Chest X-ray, PA view. Patient: 36 years old, sex F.
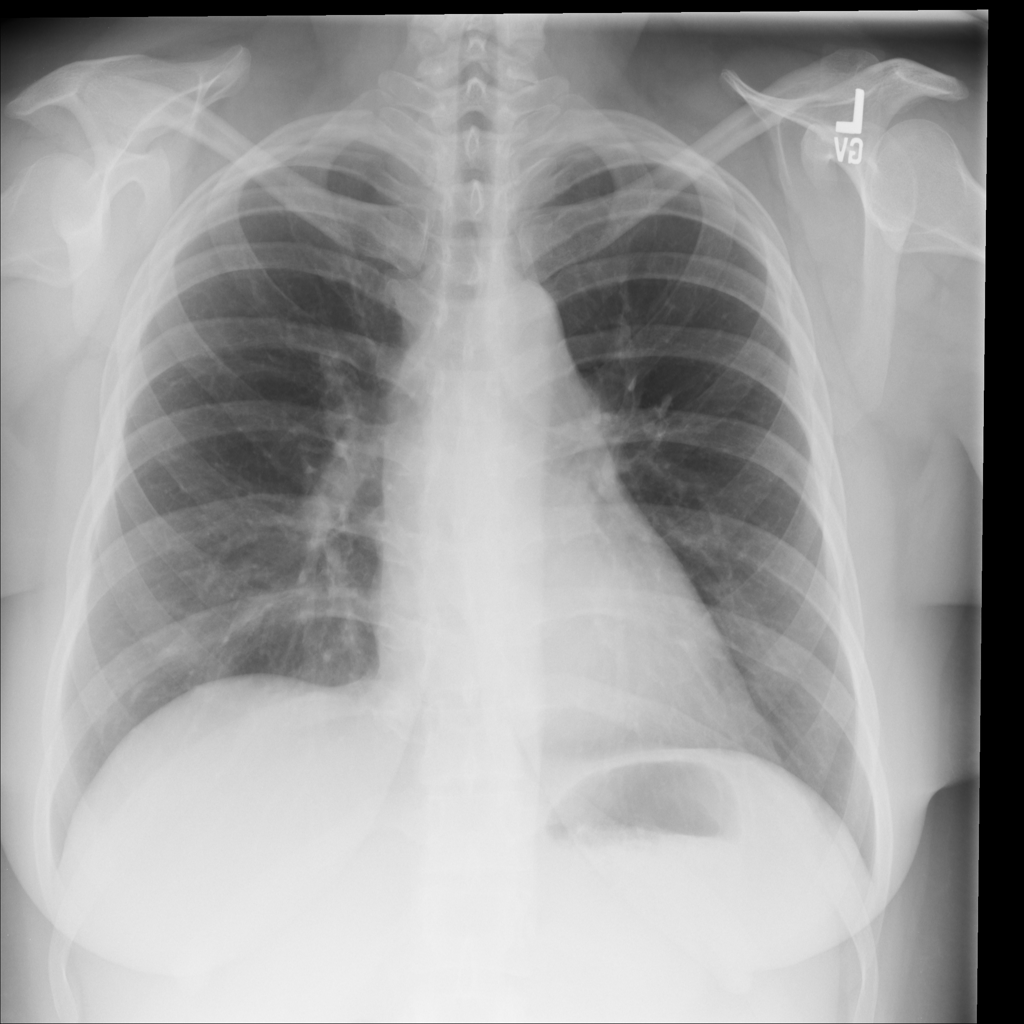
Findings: No Finding